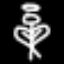
Label: angel